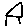
Label: house